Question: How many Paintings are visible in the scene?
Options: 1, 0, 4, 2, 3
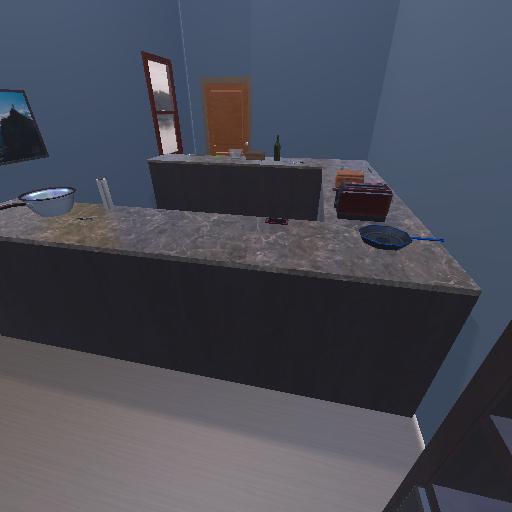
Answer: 1